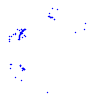
Particle: pion